The image is a wavelet scalogram (time versus scale/frequency) of a rolling-element bearing's vibration signal. Diagnose the bearing from this image, choosing from: normal, inner_race, outer_race, ball.
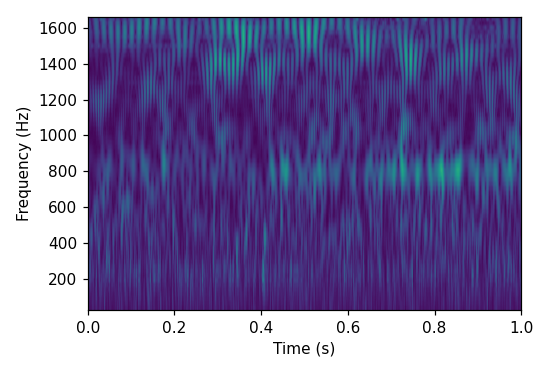
Answer: normal